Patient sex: F
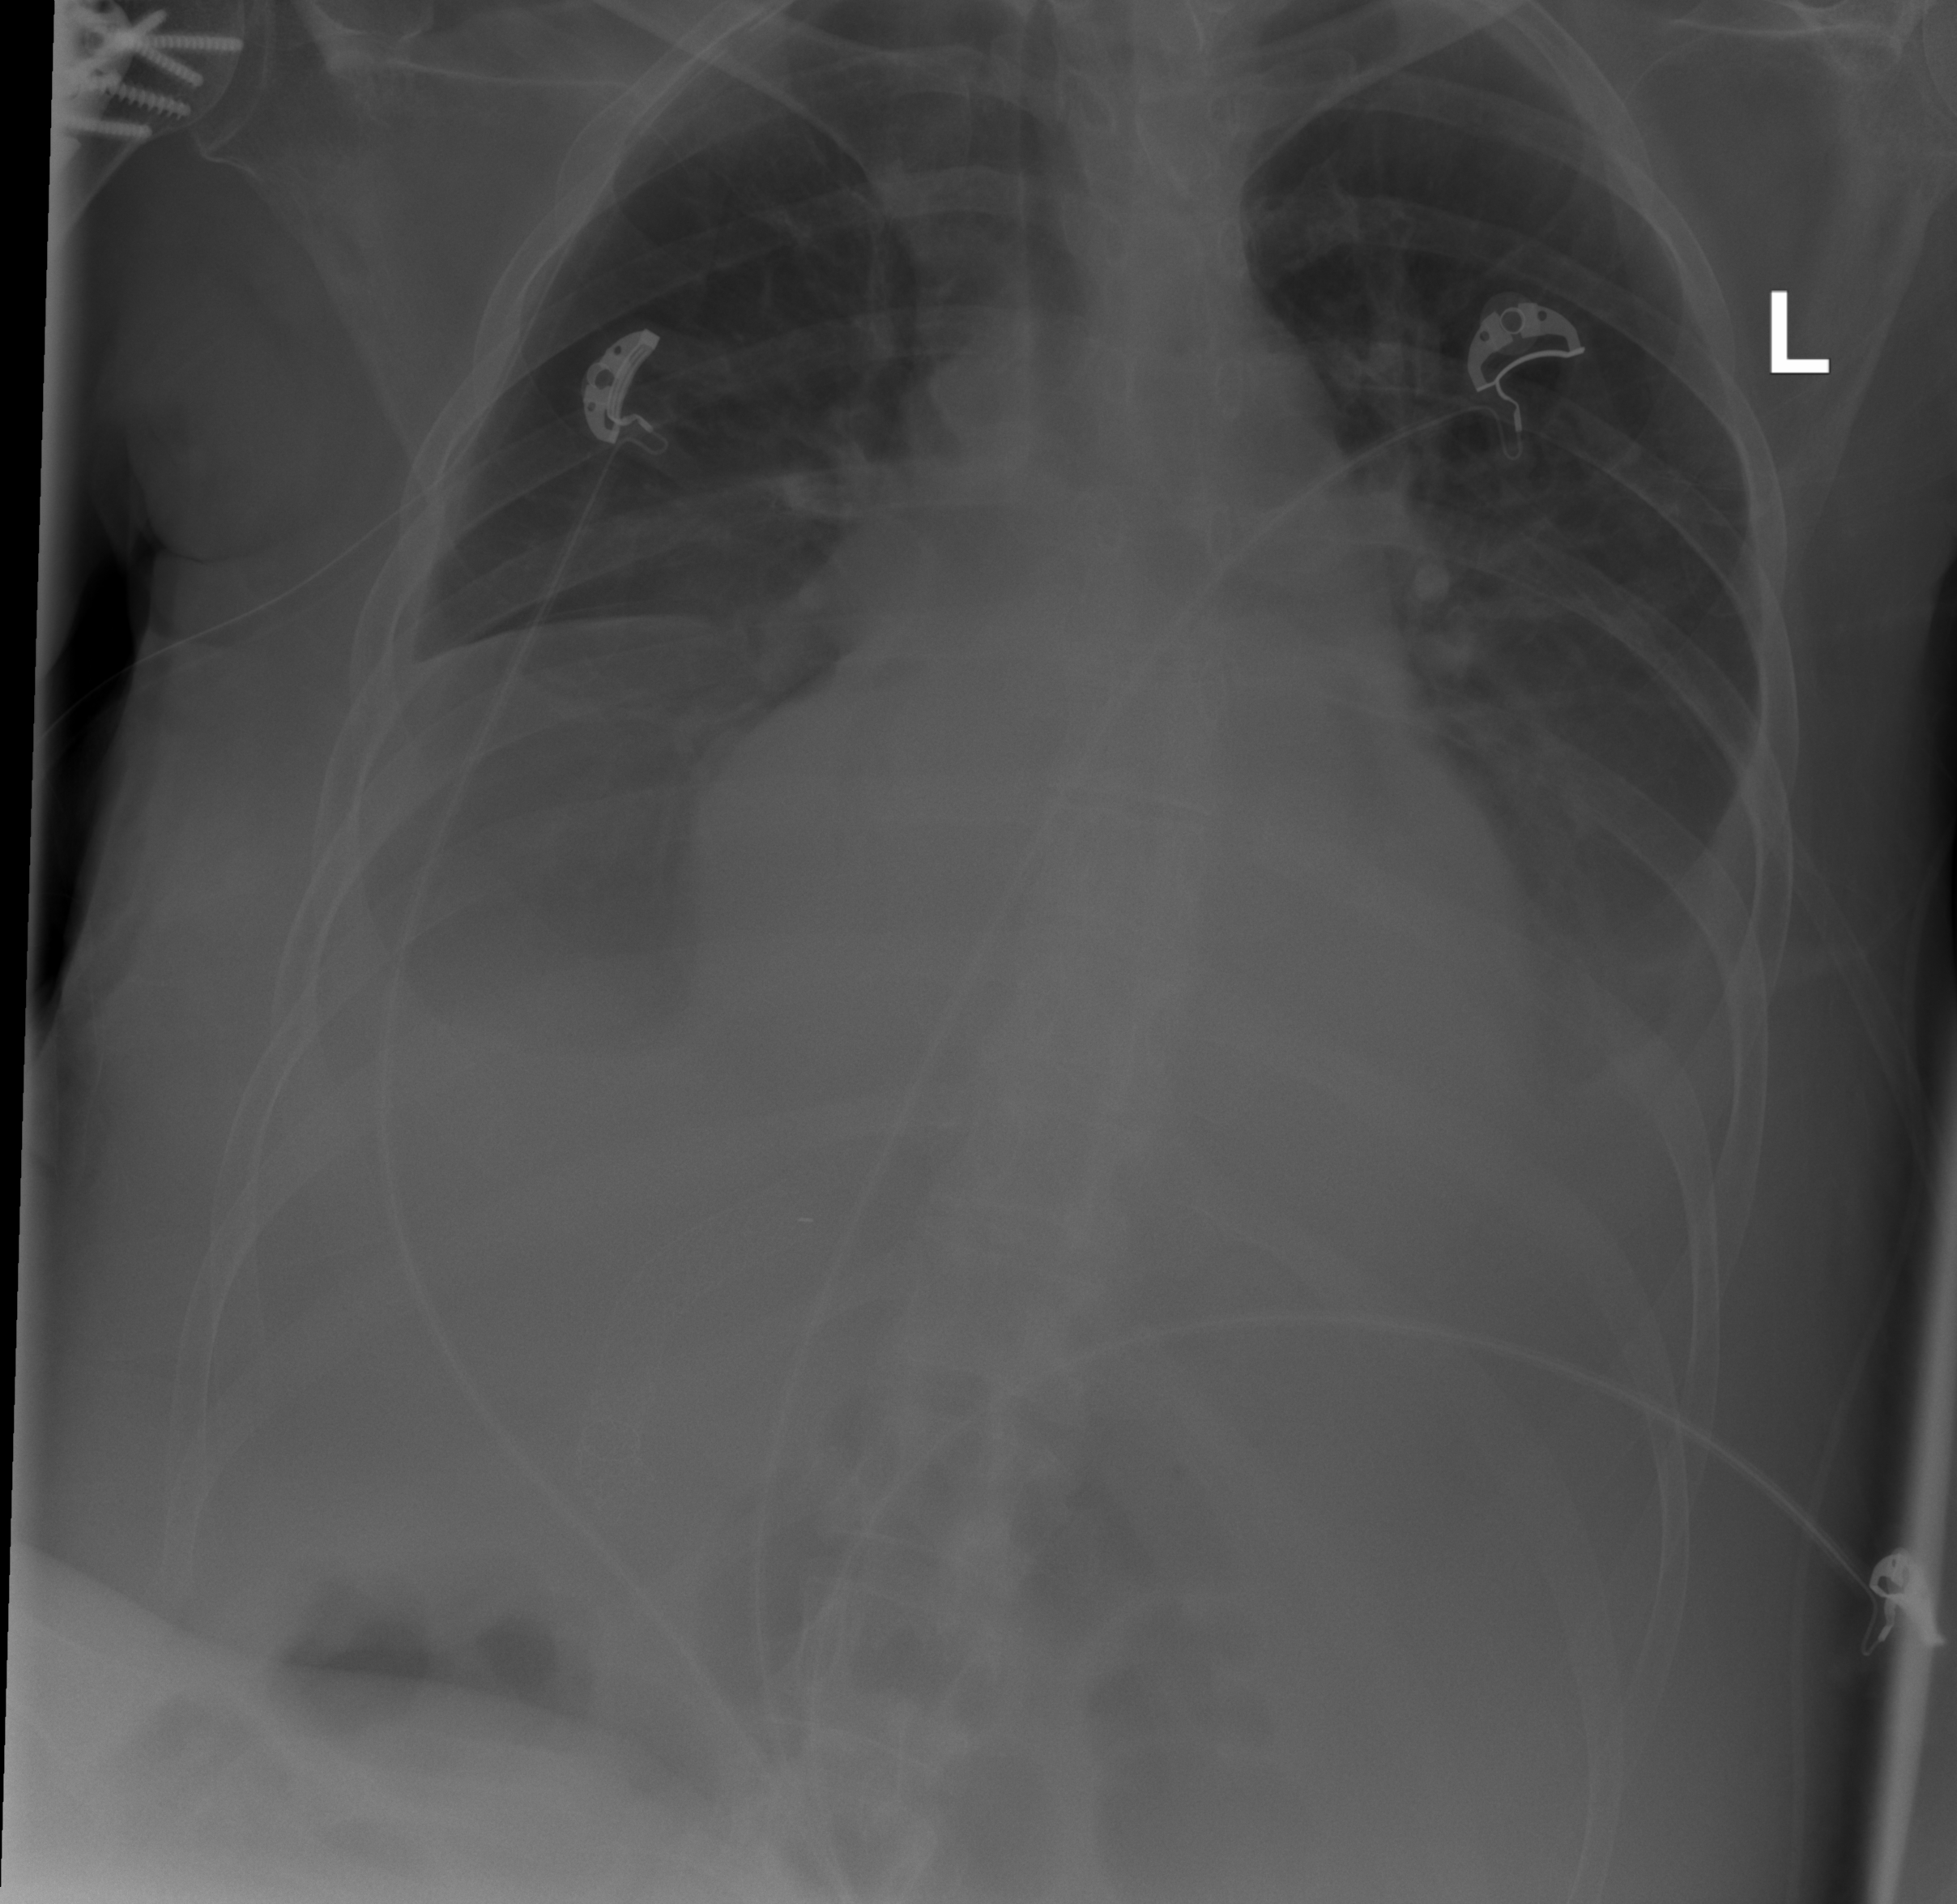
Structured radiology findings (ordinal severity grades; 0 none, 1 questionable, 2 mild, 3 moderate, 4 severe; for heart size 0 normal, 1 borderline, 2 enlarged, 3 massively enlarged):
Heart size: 1
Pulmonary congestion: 2
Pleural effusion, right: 3
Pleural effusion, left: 2
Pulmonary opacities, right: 0
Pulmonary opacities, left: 0
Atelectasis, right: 2
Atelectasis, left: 2